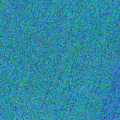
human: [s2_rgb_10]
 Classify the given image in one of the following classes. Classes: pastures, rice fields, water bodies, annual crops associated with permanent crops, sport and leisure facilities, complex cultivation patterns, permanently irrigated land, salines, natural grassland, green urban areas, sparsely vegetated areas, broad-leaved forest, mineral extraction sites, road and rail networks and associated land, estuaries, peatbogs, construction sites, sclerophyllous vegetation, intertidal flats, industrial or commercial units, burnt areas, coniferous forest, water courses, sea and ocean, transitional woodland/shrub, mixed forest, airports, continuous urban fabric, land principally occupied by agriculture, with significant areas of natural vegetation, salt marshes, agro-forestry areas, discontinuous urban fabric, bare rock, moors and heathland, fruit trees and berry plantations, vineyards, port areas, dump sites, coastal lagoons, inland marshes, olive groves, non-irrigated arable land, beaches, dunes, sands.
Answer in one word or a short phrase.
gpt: sea and ocean